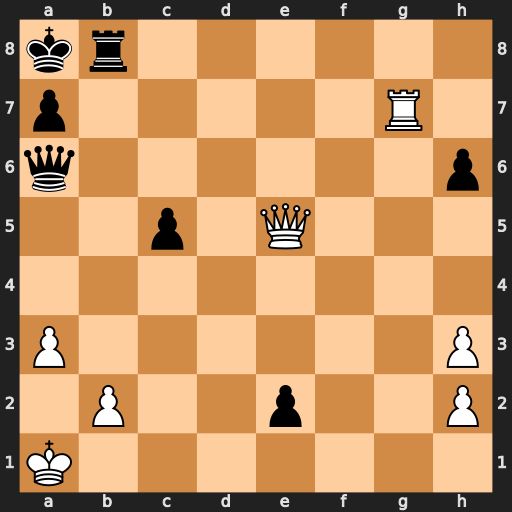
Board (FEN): kr6/p5R1/q6p/2p1Q3/8/P6P/1P2p2P/K7
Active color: w
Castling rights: -
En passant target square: -
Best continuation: Qe4+ Qb7 Rxb7